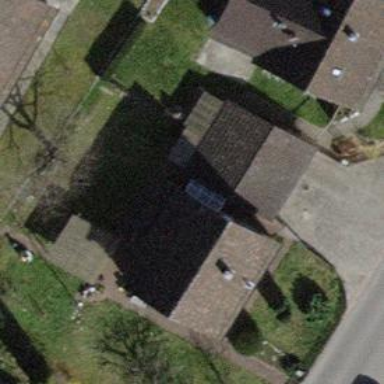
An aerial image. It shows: Group of garages.